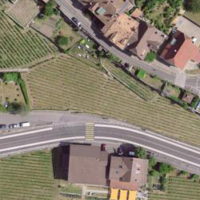
EUNIS habitat code: 24
Species observed at this site:
Vanessa atalanta